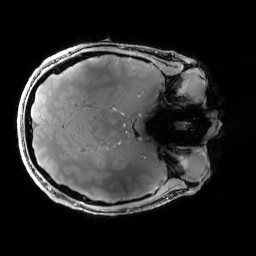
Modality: PDw
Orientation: axial
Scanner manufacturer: siemens
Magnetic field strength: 6.98 T
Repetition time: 1.34 s
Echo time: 0.00266 s